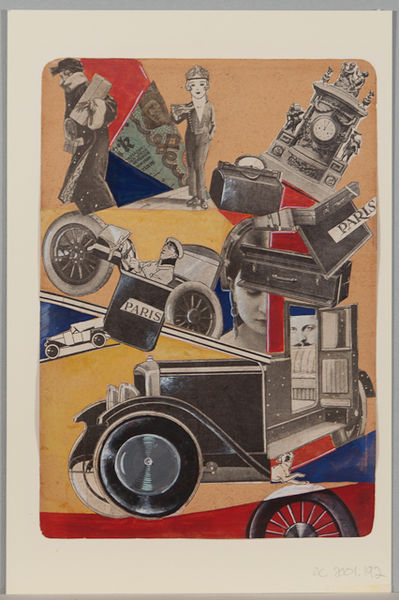
Titel: Paris
Künstler: Solomon Telingater
Standort: Amherst (Massachusetts, USA)
Institution: Mead Art Museum, Amherst College
Schlagwörter: blue, hat, king, people, red, soldier, white, window, women, black, face, figures, france, gray, lady, modern, nose, old, painting, seat, woman, yellow, brown, paris, man, orange, child, drawing, paper, black and white, color, mouth, dog, french, faces, bike, clock, door, abstract, art, colours, box, draw, postcard, book, lips, stamp, speed, money, tan, collage, poster, postmodern, wheel, text, mustache, car, time, autos, wheels, cars, queen, automobile, vehicle, bag, driving, tire, driver, mail, drawer, record, mix, luggage, stuff, currency, cut outs, suitcase, tires, mailman, limo, motorcycle, colot, gramaphone, motorbike